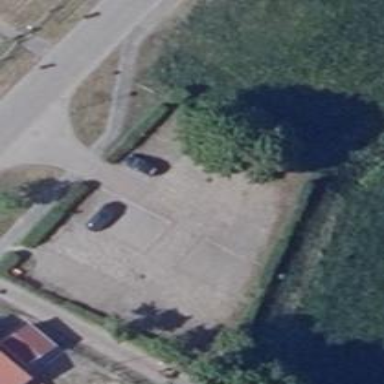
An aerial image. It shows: Parking area with surface.